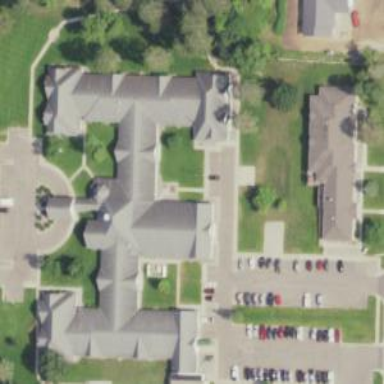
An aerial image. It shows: Building.